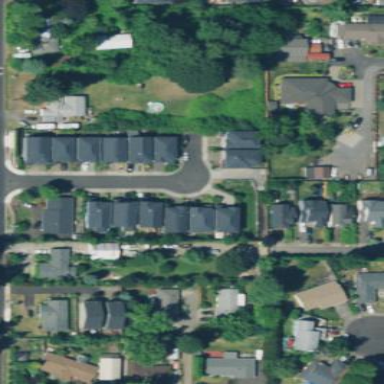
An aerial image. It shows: Residential area composed of single-family homes.